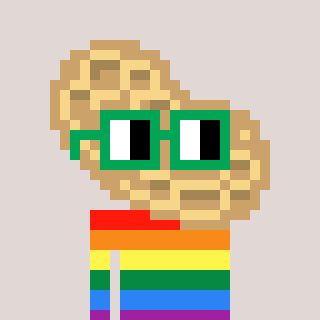
a pixel art character with square green glasses, a peanut-shaped head and a orange-colored body on a warm background